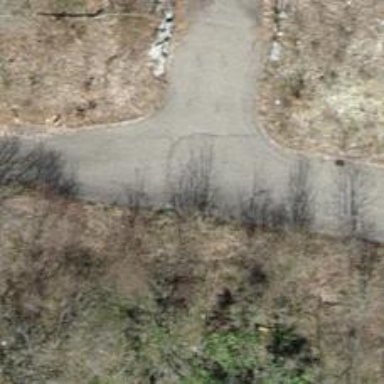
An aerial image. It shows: Turning circle on the road.